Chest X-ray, AP view. Patient: 54 years old, sex F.
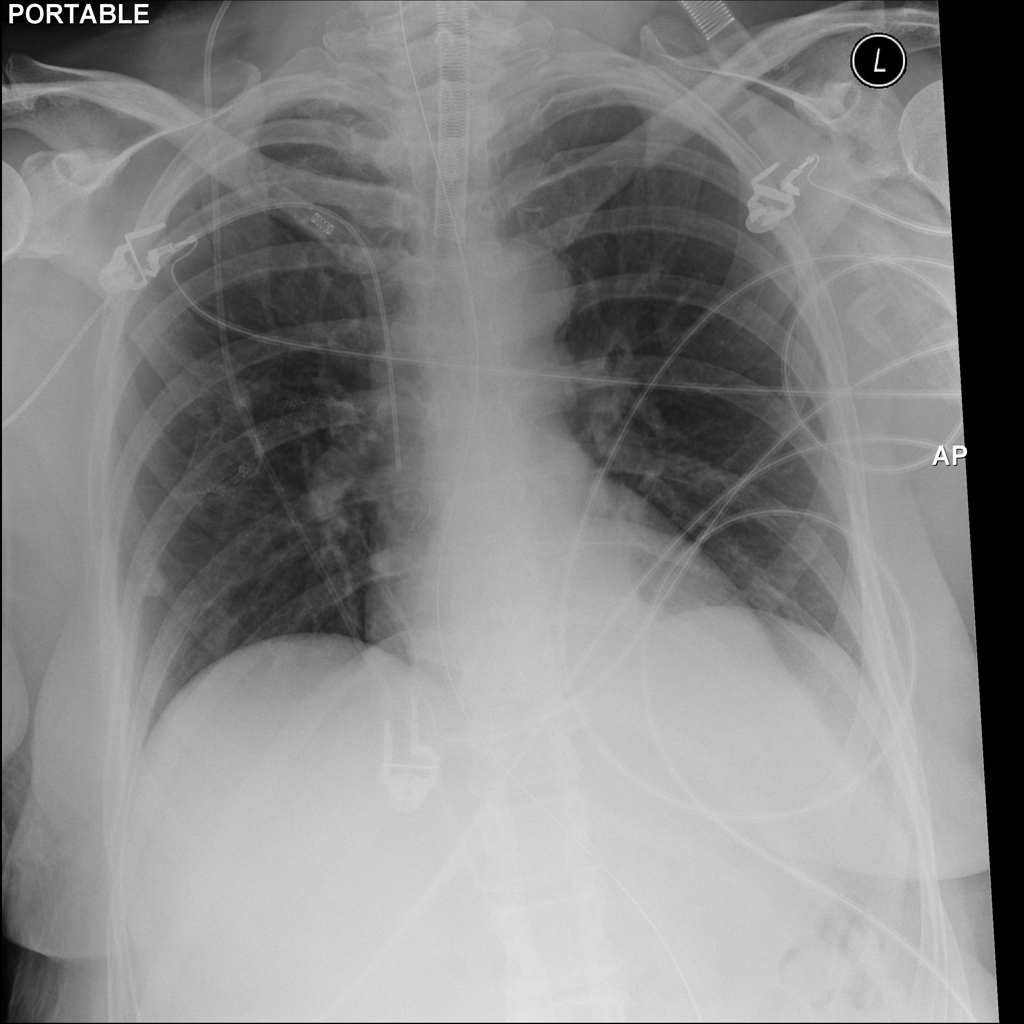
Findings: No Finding